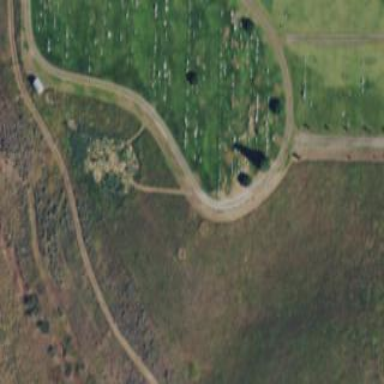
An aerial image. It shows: Cemetery.